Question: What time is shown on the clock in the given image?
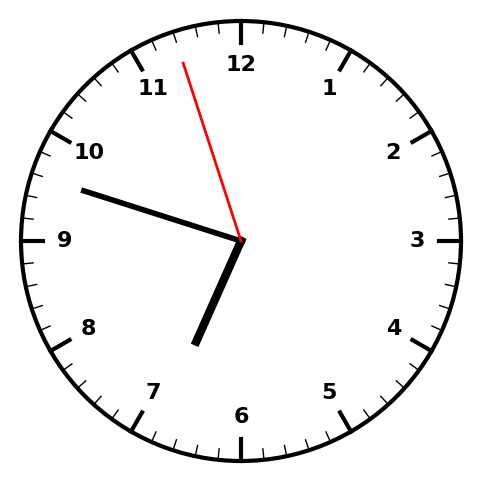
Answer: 06:47:57